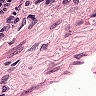
Metastatic tissue present: no